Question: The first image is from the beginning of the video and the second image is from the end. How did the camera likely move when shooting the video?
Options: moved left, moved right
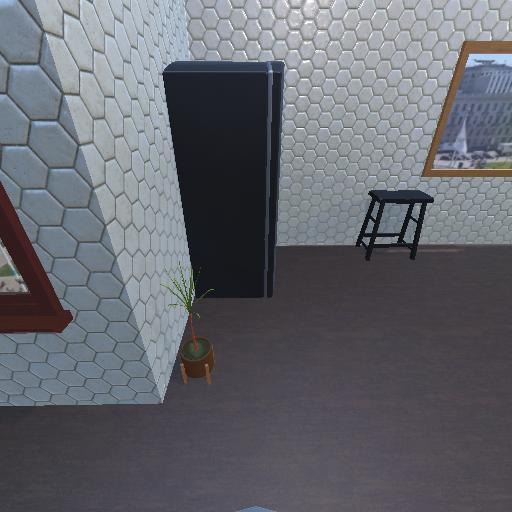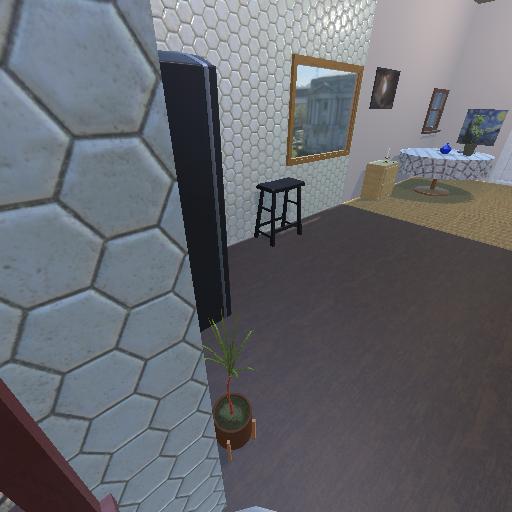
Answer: moved left